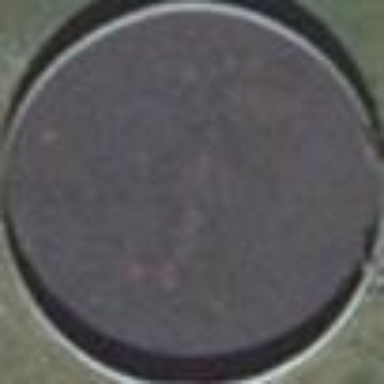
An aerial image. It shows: Storage tank with man-made structure.